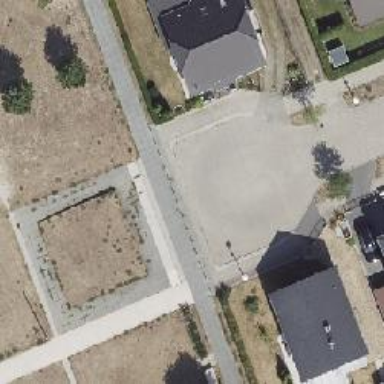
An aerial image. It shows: Turning circle on the road.